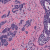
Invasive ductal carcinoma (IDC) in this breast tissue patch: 1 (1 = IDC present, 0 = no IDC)